Question: Consider a XAML TextBox in Win Phone 7.
'''
<TextBox x:Name="UserNumber" />
'''
The goal here is that when the user presses the 'Enter' button on the on-screen keyboard, that would kick off some logic to refresh the content on the screen.
I'd like to have an event raised specifically for 'Enter'. Is this possible?
- - 'Enter'-

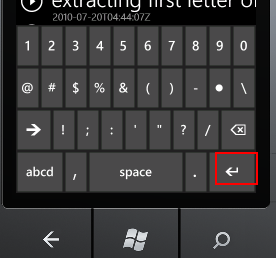
Answer: A straight forward approach for this in a textbox is
'''
private void textBox1_KeyDown(object sender, KeyEventArgs e)
{
if (e.Key == Key.Enter)
{
Debug.WriteLine("Enter");
}
}
'''